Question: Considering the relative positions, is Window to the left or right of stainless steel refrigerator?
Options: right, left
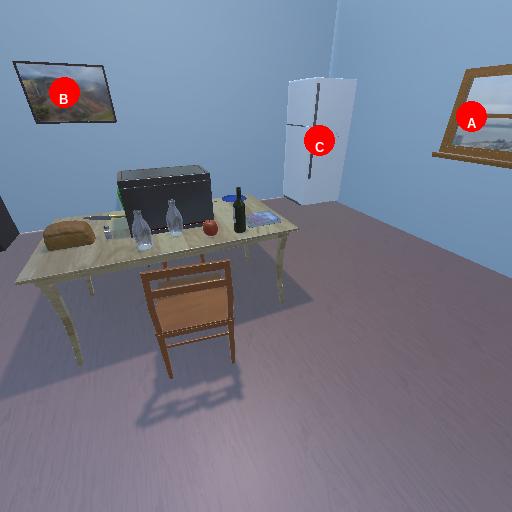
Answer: right